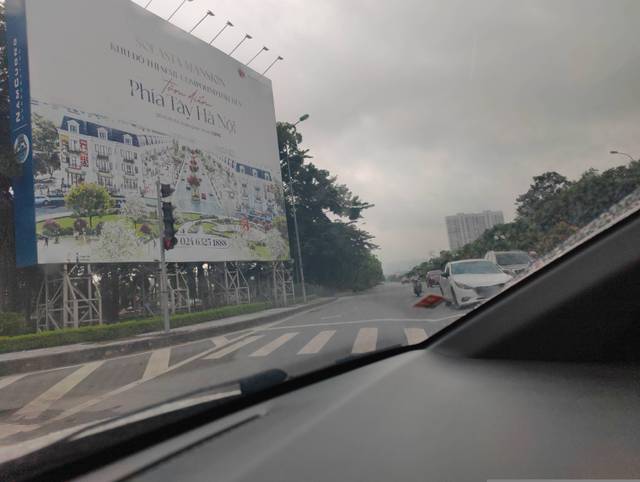
Region: Vietnam
Coordinates: 20.978, 105.764